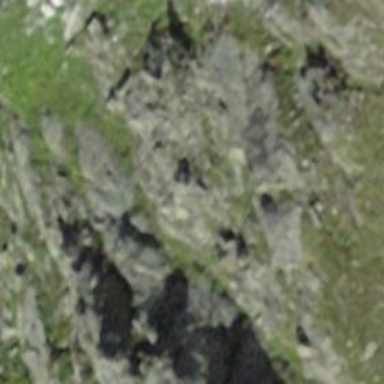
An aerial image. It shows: Cliff in nature.